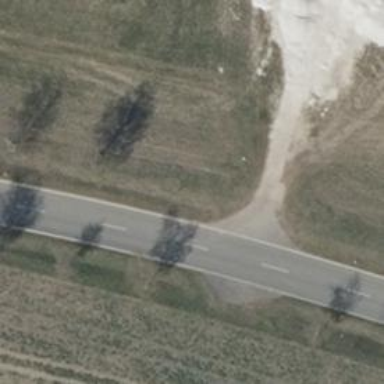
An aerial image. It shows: Tertiary road.